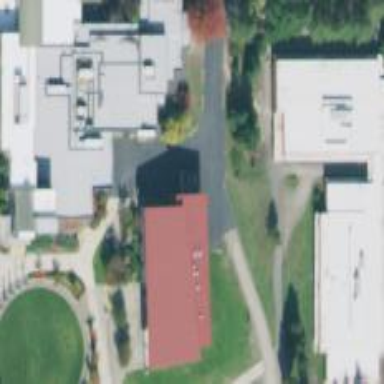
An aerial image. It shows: College building.